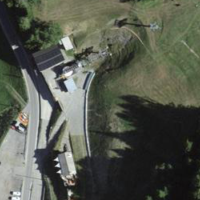
EUNIS habitat code: 45
Species observed at this site:
Salvia pratensis